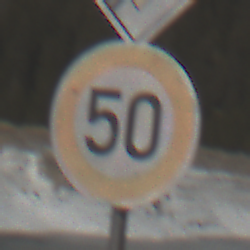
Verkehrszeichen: Geschwindigkeit50
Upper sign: EndeVorfahrtsstrasse
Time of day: Midday
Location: Outdoor (Nature)
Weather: PartlyCloudy
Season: NotSpecified
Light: Natural